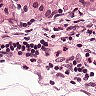
Metastatic tissue present: yes